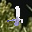
Label: 1